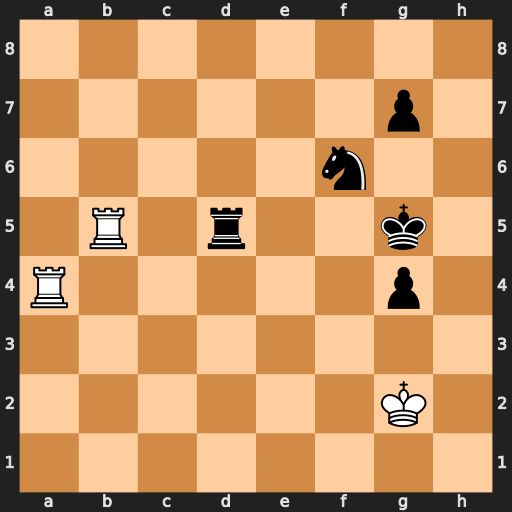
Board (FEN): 8/6p1/5n2/1R1r2k1/R5p1/8/6K1/8
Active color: w
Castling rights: -
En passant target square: -
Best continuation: Rxd5+ Nxd5 Ra5 Kf5 Rxd5+